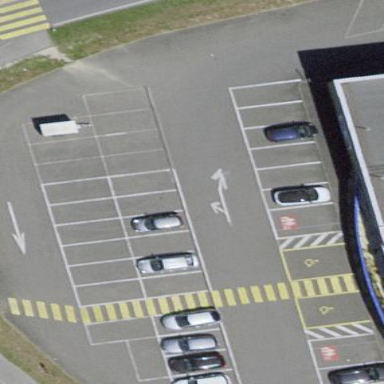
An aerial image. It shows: Parking area with surface.